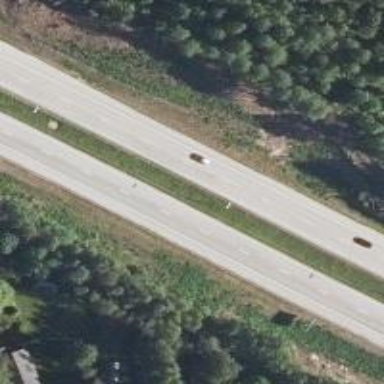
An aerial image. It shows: Asphalt motorway.